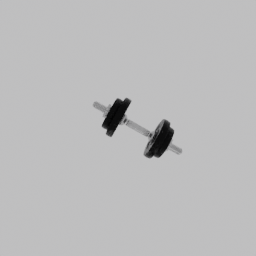
Label: tools